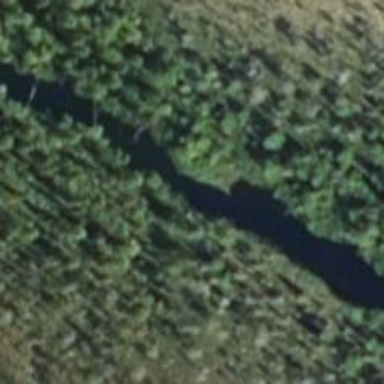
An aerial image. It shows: River flowing through natural landscape.